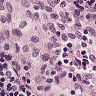
Metastatic tissue present: no